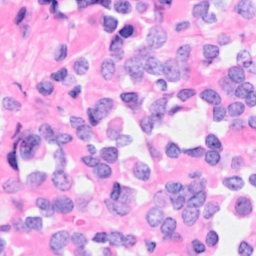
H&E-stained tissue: Breast